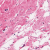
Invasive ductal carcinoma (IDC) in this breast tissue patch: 0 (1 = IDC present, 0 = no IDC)